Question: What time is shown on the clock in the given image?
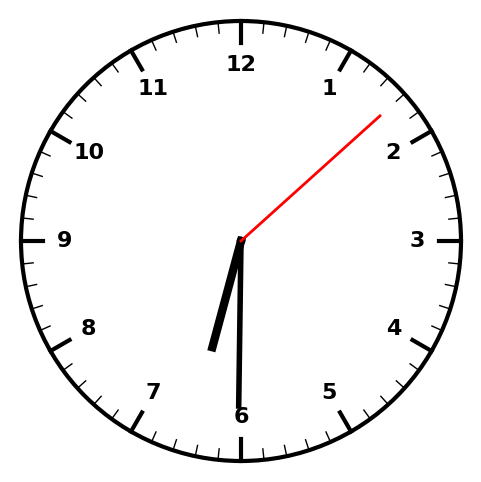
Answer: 06:30:08